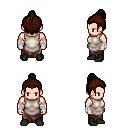
a pixel art fantasy rpg character, male body template, human, light skin, white tunic, robe skirt, brown short topknot hairstyle, white cloth bandages, black shoes, four views (front, back, left, right), 2x2 character sprite sheet, small pixel art, hard edges, no anti-aliasing